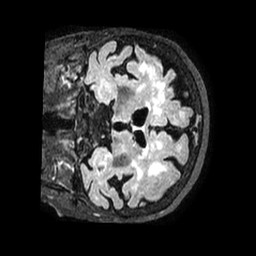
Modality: FLAIR
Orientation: coronal
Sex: female
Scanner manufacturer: philips
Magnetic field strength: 3 T
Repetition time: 4.8 s
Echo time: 0.34 s